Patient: sex F, age 82
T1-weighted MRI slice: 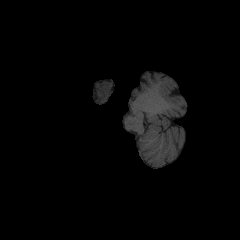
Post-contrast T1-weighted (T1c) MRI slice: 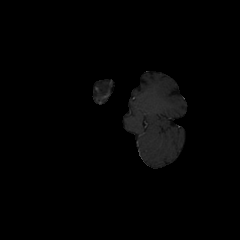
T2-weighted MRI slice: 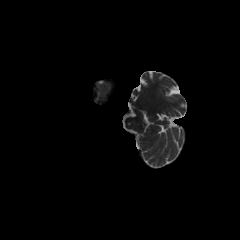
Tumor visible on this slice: no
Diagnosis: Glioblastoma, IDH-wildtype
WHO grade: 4